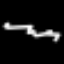
Label: squiggle